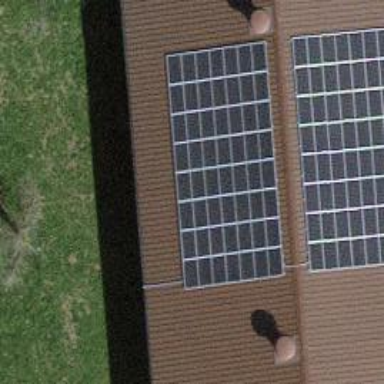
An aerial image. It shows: Solar power generator using photovoltaic method with solar photovoltaic panel types.